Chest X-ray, PA view. Patient: 32 years old, sex F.
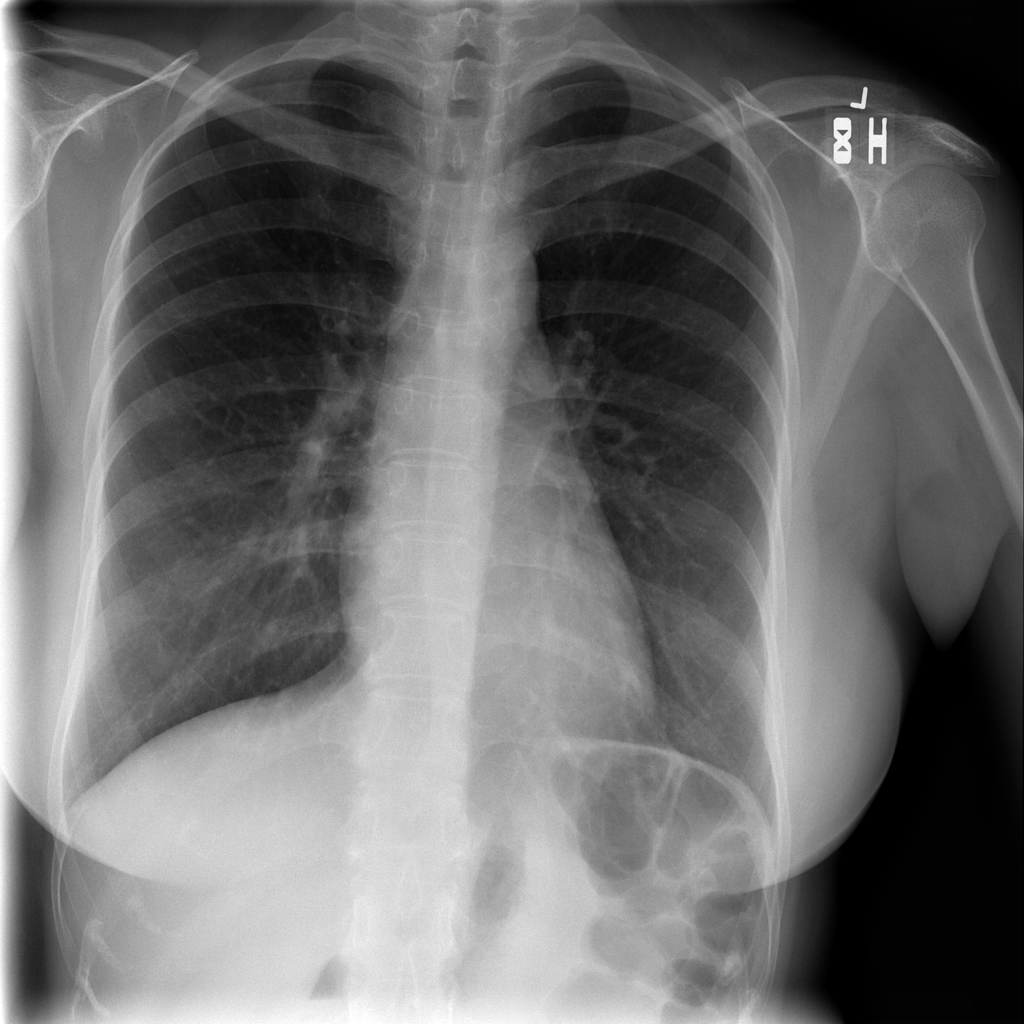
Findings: No Finding